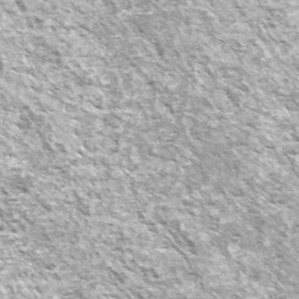
Label: frost